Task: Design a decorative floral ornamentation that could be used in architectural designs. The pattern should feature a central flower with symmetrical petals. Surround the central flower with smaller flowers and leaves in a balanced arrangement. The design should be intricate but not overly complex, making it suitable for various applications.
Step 1118:
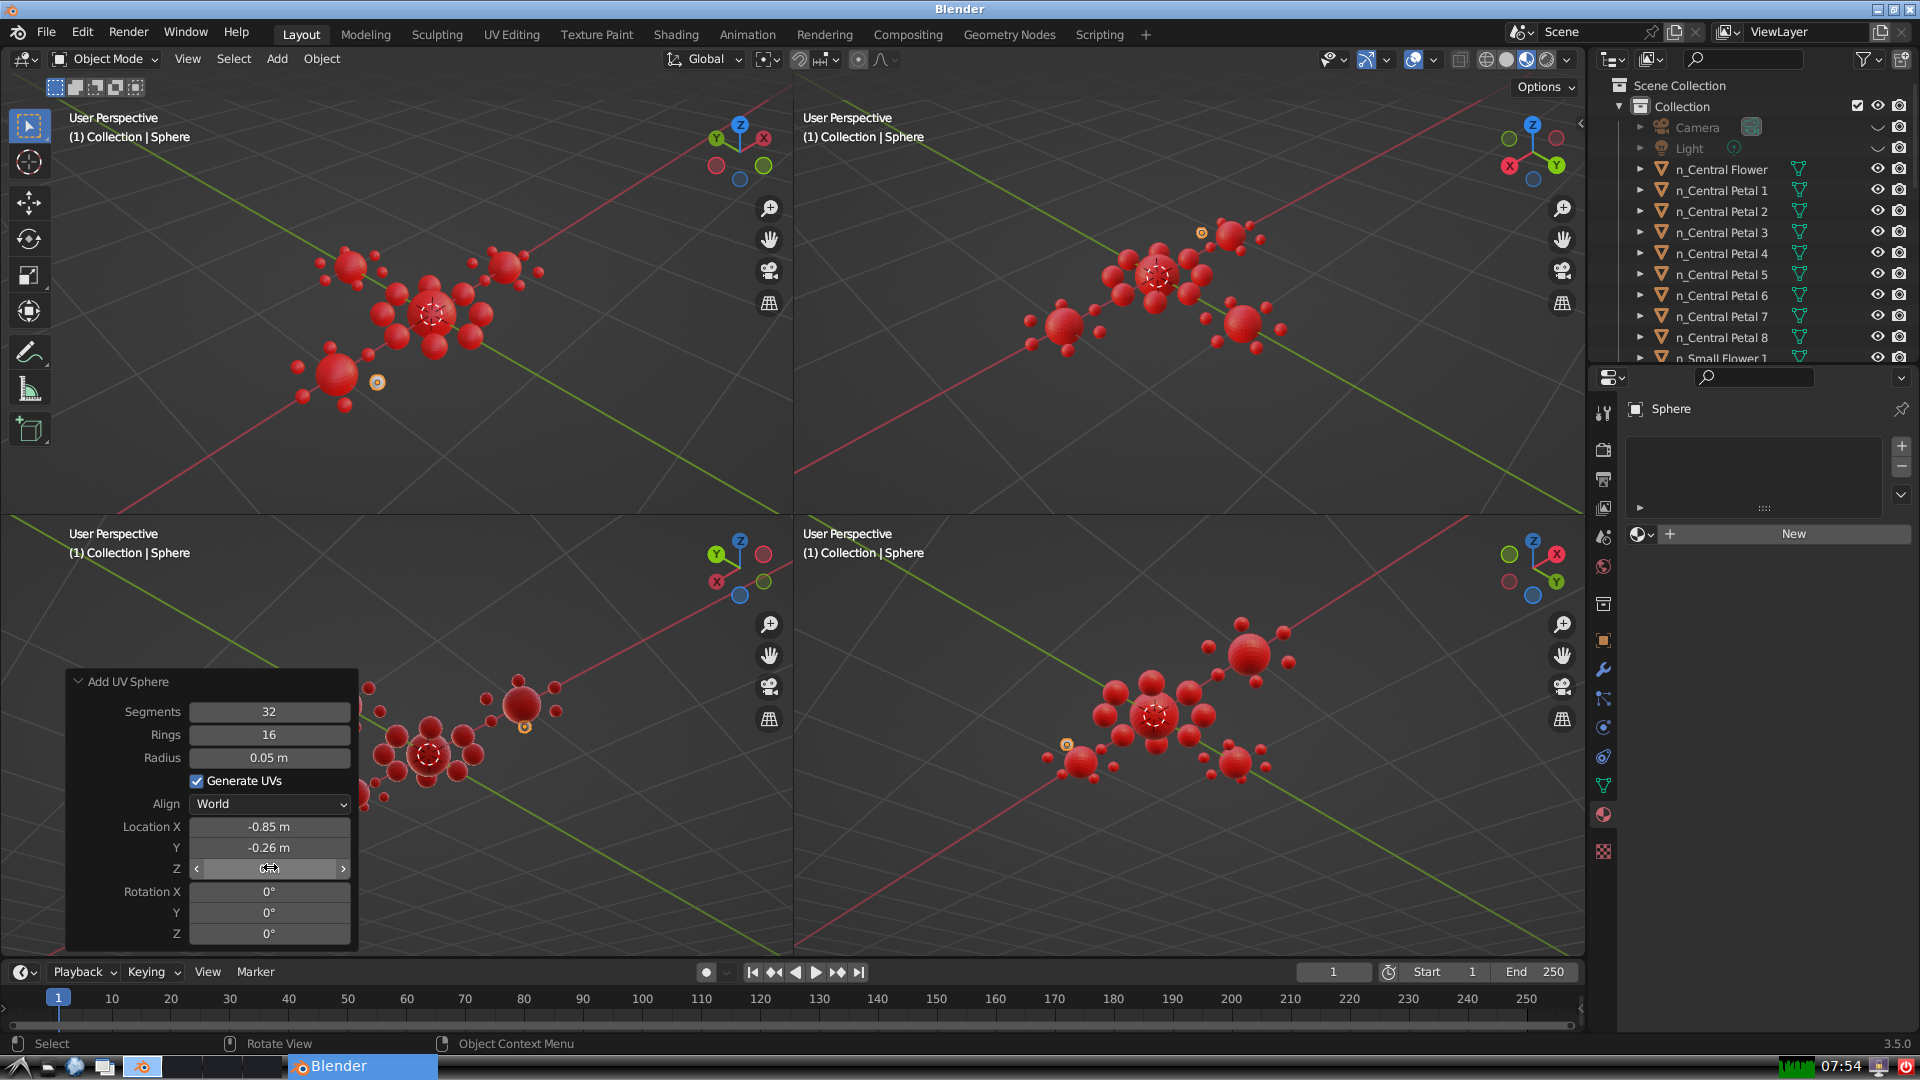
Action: {"mouse_move": [960, 540]}